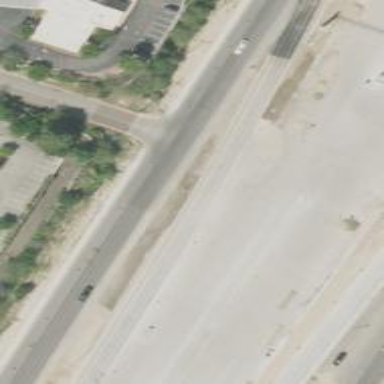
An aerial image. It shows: Secondary road with frontage road alongside.